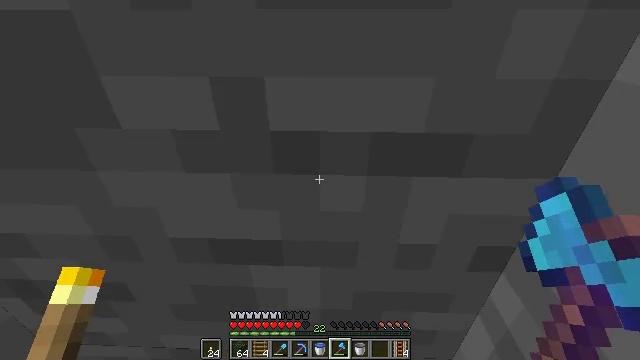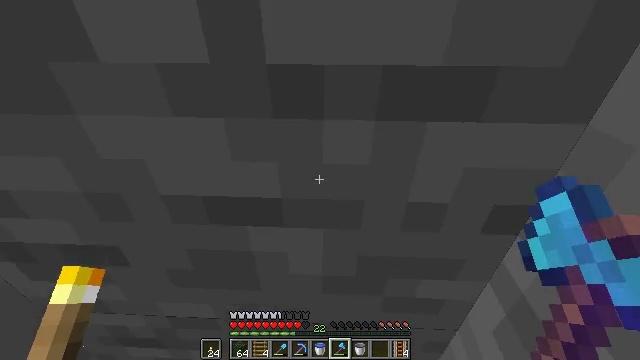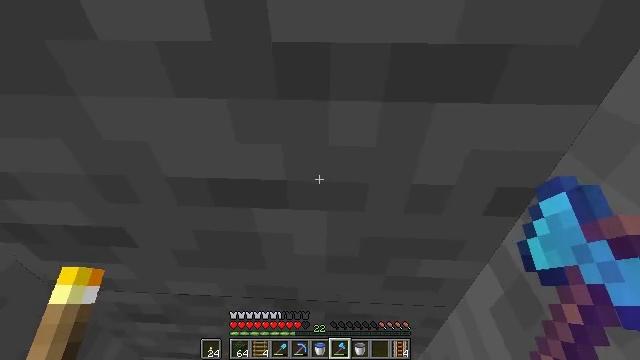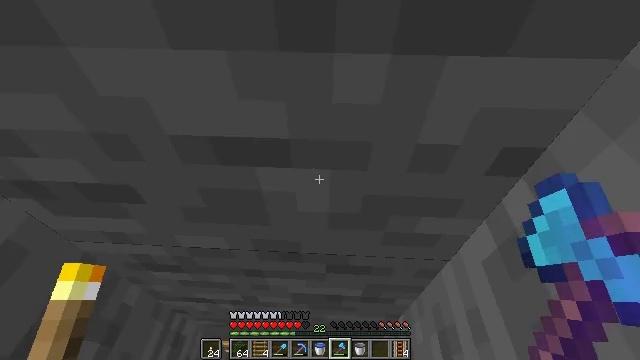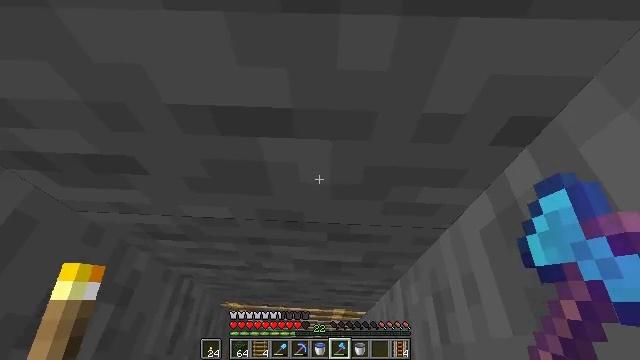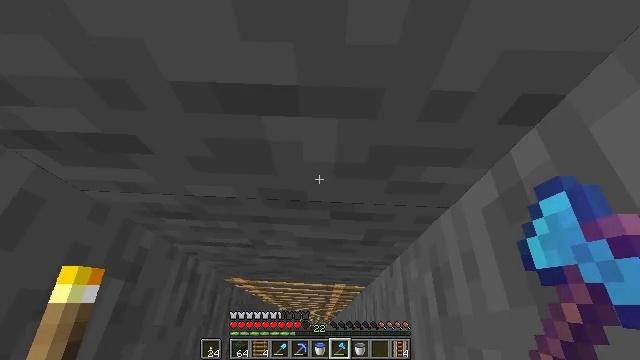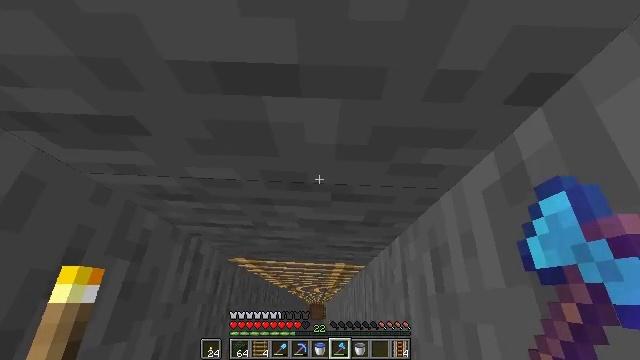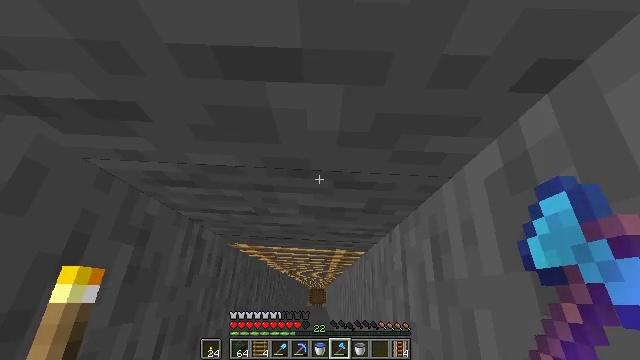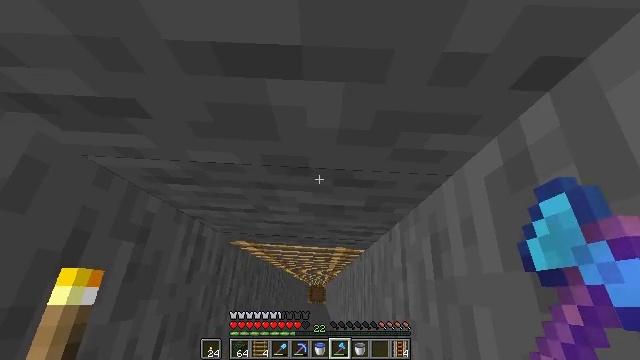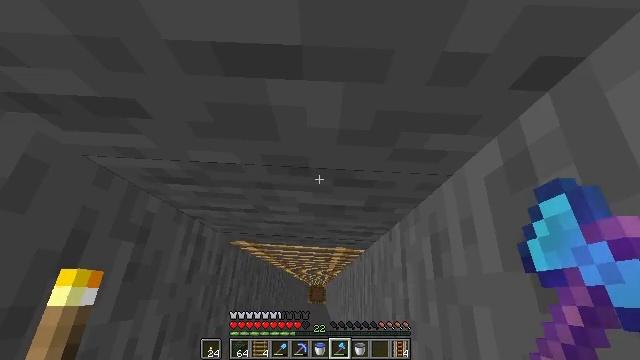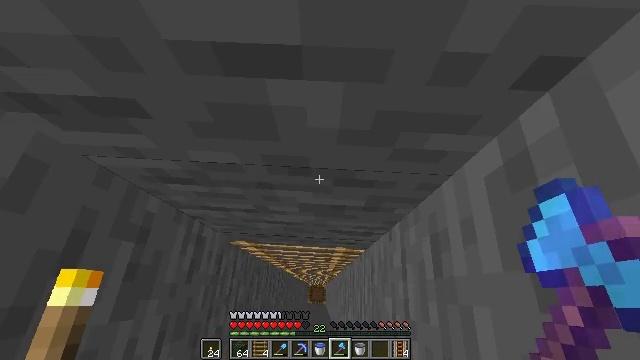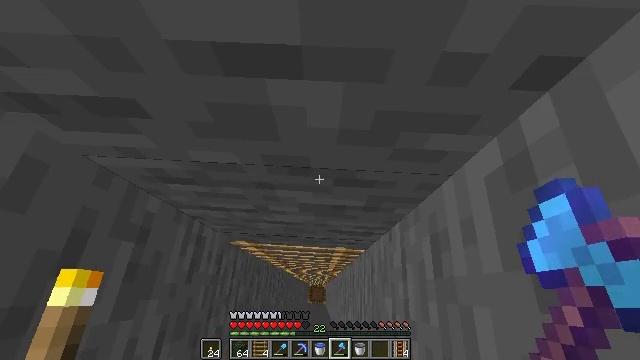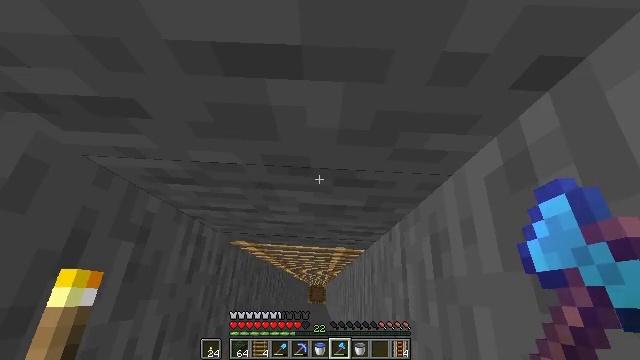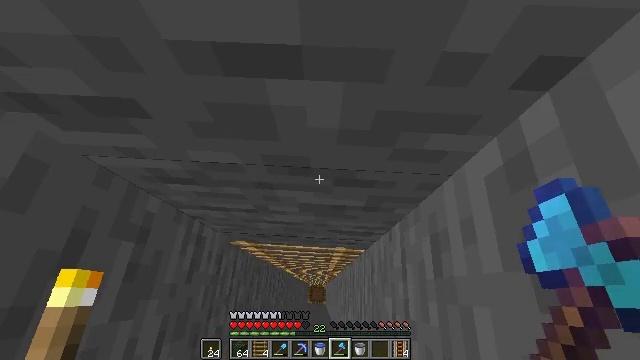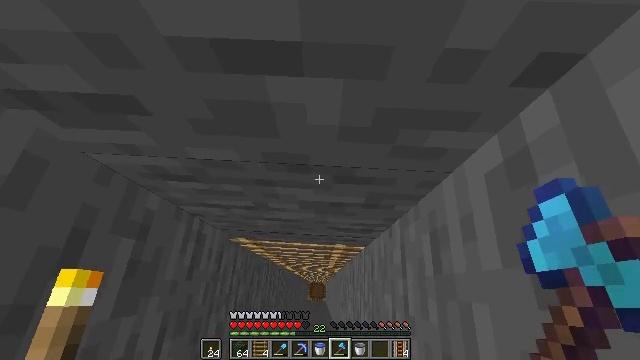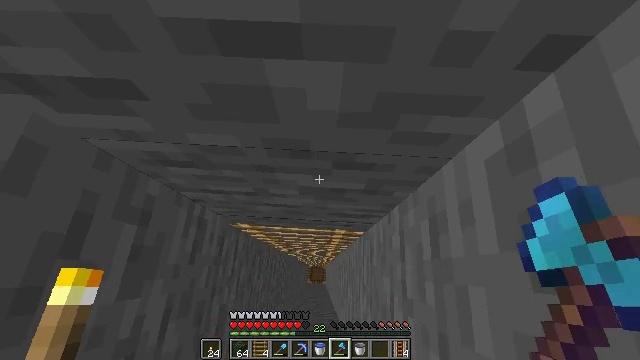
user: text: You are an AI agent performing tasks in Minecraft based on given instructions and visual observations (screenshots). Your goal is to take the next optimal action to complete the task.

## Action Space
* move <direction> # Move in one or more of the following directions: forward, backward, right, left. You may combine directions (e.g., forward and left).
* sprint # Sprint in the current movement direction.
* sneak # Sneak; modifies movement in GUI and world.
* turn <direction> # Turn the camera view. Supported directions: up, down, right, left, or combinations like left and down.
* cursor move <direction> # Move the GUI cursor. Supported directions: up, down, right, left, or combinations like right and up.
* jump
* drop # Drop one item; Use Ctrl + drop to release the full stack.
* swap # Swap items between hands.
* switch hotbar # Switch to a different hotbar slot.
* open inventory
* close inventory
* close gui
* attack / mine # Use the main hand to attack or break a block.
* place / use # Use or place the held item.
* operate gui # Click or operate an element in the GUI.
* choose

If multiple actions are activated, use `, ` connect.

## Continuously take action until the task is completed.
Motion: motion action
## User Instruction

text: Gather the ladder by attacking it.
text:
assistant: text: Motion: move forward, turn down
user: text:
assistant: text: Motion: move forward, turn down
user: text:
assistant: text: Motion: move forward, turn down
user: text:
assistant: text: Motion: move forward, turn down
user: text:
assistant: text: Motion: move forward, turn down
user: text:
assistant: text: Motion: move forward, turn down
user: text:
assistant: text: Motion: turn down
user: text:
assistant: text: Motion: no_op
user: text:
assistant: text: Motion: no_op
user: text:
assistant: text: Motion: no_op
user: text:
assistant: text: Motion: no_op
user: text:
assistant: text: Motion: no_op
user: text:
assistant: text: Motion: no_op
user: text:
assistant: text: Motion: no_op
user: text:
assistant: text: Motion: turn down
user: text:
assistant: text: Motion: turn down
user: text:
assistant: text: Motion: turn down
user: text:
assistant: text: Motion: turn down
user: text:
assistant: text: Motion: turn down
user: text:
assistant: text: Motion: no_op
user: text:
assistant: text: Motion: no_op
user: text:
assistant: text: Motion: no_op
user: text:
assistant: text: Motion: no_op
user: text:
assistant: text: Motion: no_op
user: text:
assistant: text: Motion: no_op
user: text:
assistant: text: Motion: no_op
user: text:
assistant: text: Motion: attack / mine
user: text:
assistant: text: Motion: attack / mine
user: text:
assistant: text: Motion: attack / mine
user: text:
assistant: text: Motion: attack / mine